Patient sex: M
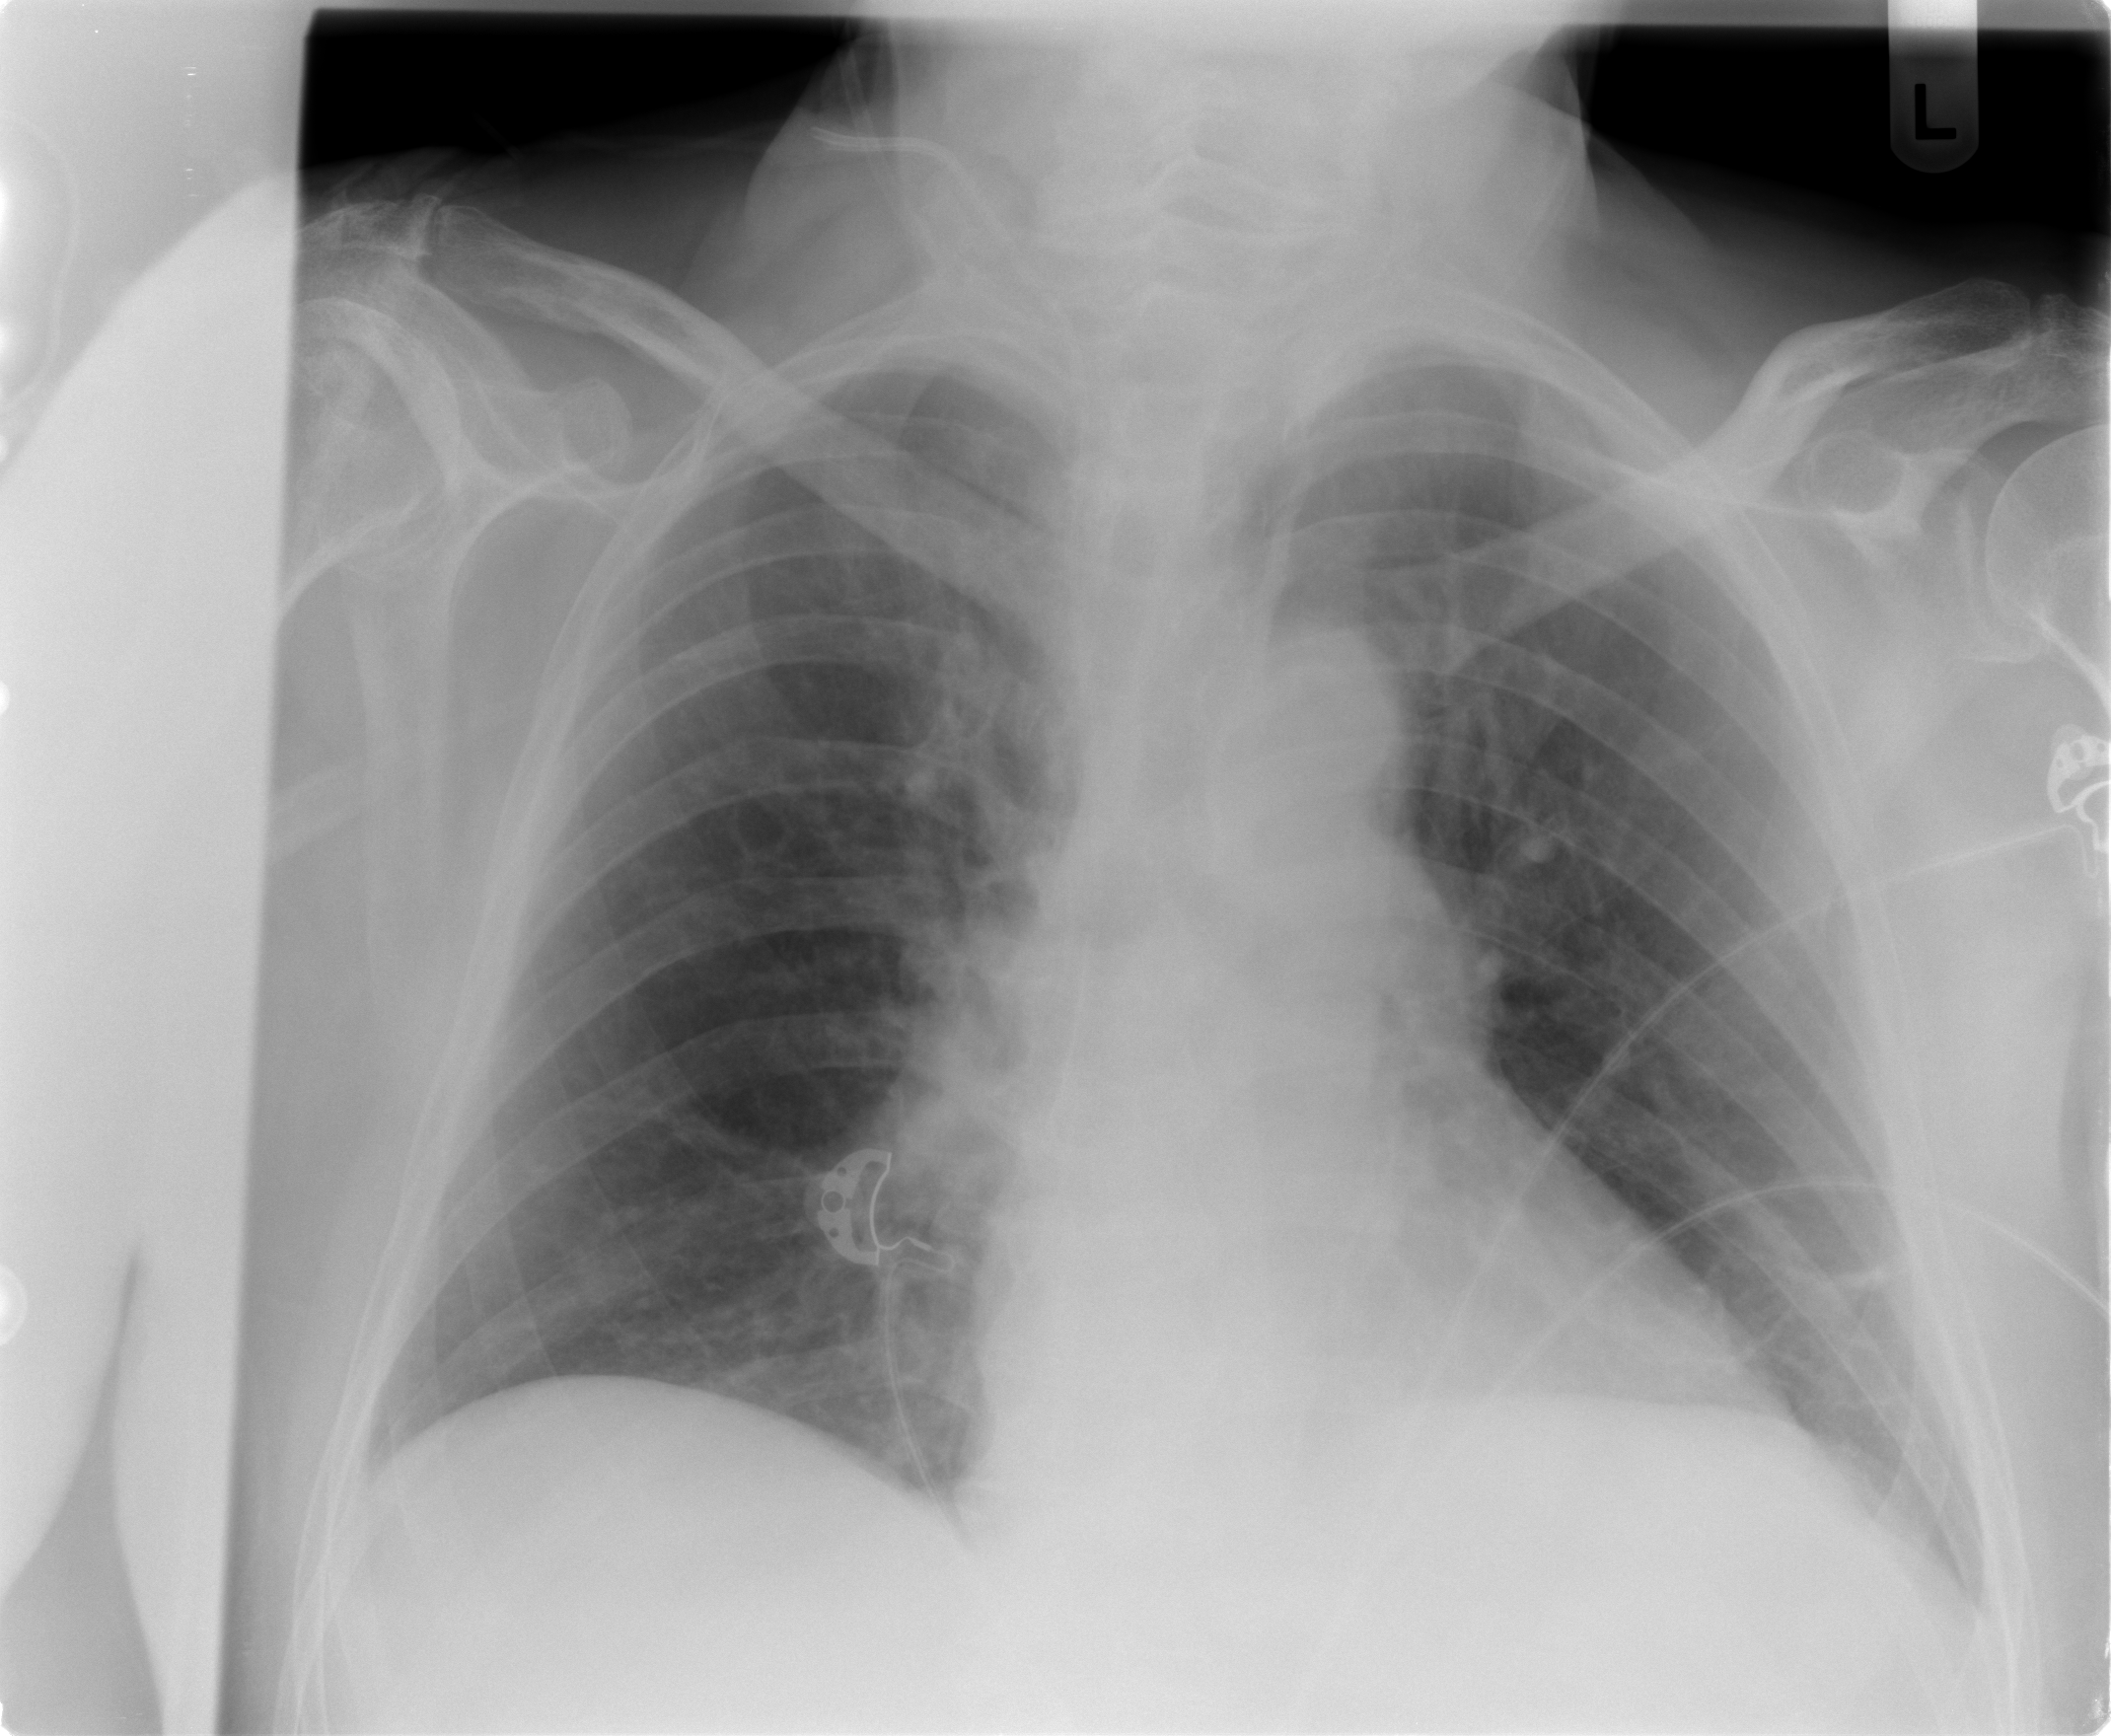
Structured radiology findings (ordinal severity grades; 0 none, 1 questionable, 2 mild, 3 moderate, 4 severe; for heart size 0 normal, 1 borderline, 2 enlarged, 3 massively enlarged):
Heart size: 0
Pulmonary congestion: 0
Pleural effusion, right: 0
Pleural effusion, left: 0
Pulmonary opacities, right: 0
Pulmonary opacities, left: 0
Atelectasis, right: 0
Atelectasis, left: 2